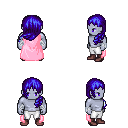
a pixel art fantasy rpg character, male body template, dark elf, purple skin, pink cape, white pants, blue left-swept hairstyle, white cloth bandages, maroon shoes, four views (front, back, left, right), 2x2 character sprite sheet, small pixel art, hard edges, no anti-aliasing